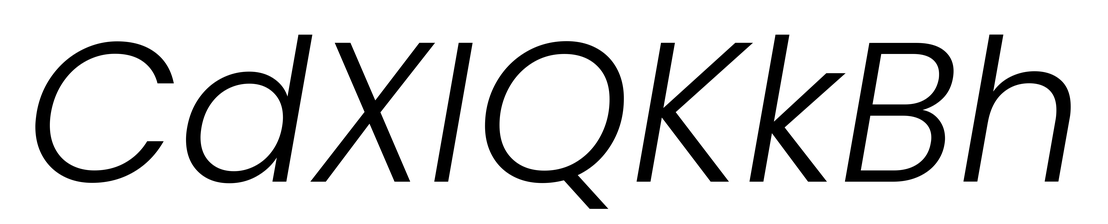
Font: Poppins-LightItalic